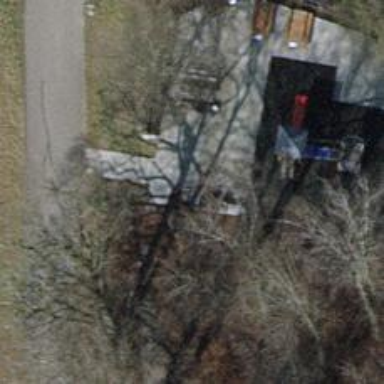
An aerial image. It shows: BBQ amenity.